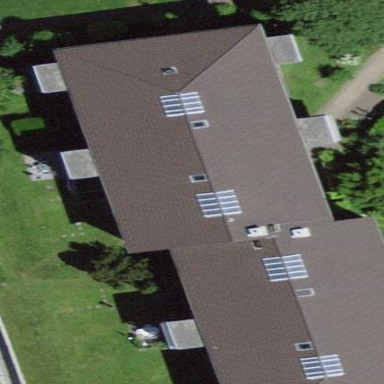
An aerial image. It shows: Building with apartments and flat roof.